Question: Here is our Rails 4 login page looks like:

The height of the 'glyphicon' and 'text_field_tag' are not the same. Here is the html.erb code(please ignore the tr):
'''
<div class="form-group">
<div class="input-group">
<span class="input-group-addon">
<i class="glyphicon glyphicon-user"></i>
</span><%= text_field_tag :login, '' %></p></td>
</div>
</div>
<div class="form-group">
<div class="input-group">
<span class="input-group-addon">
<i class="glyphicon glyphicon-lock"></i>
</span> <%= password_field_tag :password, ''%>
</div>
</div>
'''
The 'text_field_tag' only has a size option which regulate the number of chars in display. Is there a way to increase the height of the tag so it would match that of the glyphicon? If needed, inline css or internal css are fine for this page.
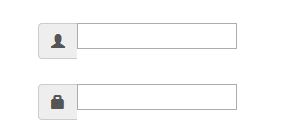
Answer: You need to add the class 'form-control' to the input fields. That's how bootstrap is designed.